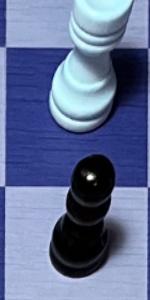
Label: Pawn_Black